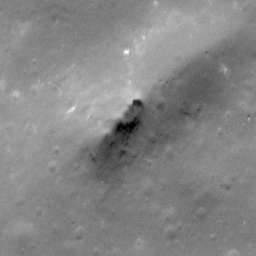
Pit: Copernicus 23
Host crater: Copernicus
Host type: impact_melt
Lunar coordinates: latitude 10.207, longitude 339.898